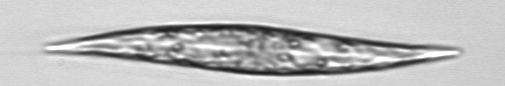
Label: Pleurosigma